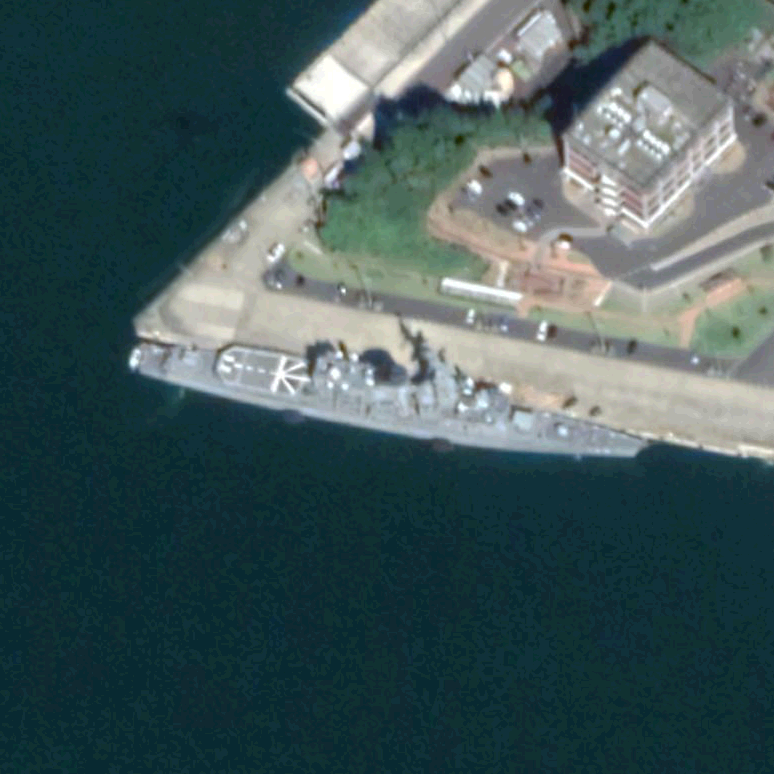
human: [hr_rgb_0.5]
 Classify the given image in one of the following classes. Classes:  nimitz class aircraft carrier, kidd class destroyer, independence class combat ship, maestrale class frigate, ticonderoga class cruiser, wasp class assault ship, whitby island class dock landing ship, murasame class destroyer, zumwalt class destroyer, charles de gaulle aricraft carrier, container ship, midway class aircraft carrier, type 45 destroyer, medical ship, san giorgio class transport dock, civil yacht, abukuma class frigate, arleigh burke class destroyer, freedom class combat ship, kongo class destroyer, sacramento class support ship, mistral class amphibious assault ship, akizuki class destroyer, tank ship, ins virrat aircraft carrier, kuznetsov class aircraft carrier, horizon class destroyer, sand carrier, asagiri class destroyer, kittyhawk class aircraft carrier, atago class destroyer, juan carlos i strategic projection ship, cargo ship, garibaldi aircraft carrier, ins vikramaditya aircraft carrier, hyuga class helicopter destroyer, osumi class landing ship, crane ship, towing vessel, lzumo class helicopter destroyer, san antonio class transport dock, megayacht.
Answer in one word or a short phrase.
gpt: Abukuma class frigate